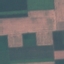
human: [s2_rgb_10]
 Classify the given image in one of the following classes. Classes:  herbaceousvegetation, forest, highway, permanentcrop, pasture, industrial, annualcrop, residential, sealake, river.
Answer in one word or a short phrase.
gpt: AnnualCrop